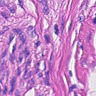
Metastatic tissue present: yes